Field crop: maize
Growth stage: 2
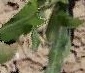
Species: maize